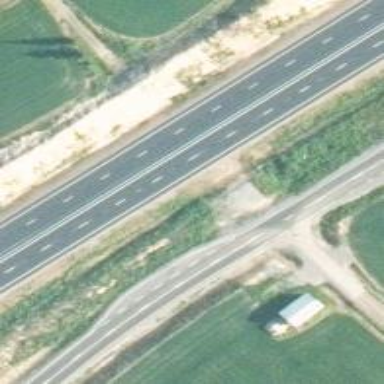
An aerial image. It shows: Asphalt road designated as trunk highway.